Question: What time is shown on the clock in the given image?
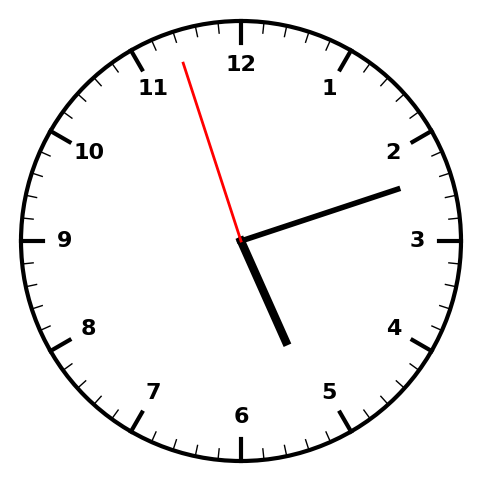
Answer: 05:11:57